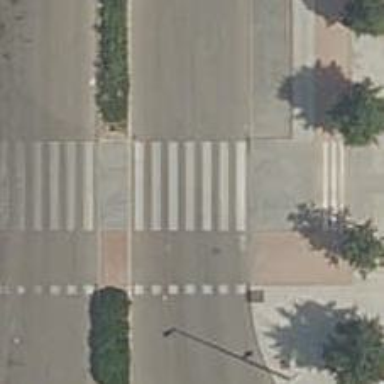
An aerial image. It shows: Uncontrolled crossing on the road.